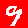
Digit: 9